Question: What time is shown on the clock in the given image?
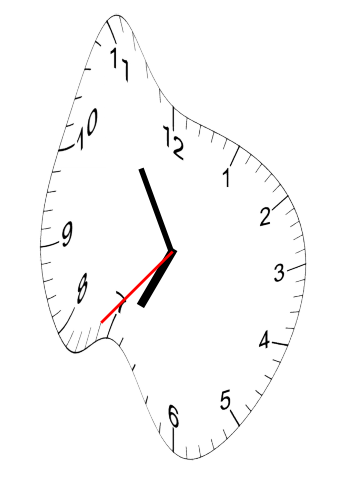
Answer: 06:54:37